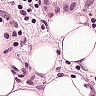
Metastatic tissue present: yes